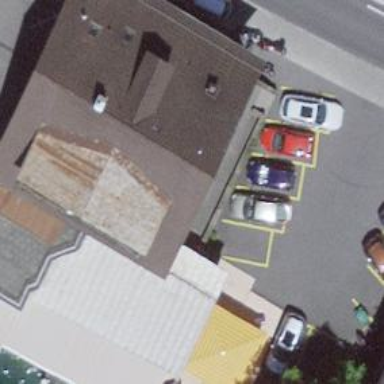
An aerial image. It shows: Restaurant.